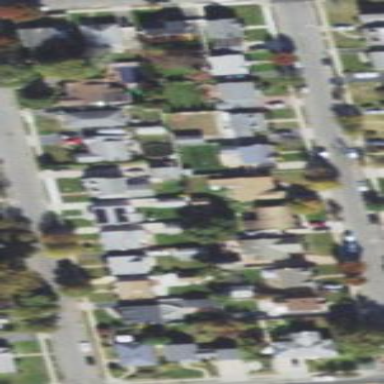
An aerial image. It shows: Sidewalk.